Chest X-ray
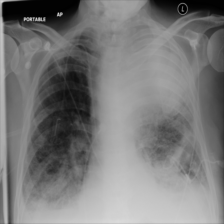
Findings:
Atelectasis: negative
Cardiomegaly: negative
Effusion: negative
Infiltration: negative
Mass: positive
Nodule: negative
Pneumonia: negative
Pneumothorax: negative
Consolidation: positive
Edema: negative
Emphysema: negative
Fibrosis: negative
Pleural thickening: negative
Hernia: negative